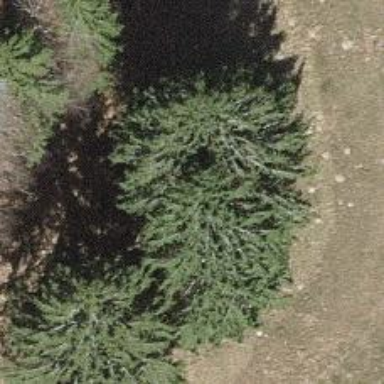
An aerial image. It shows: Beautiful tree in nature.